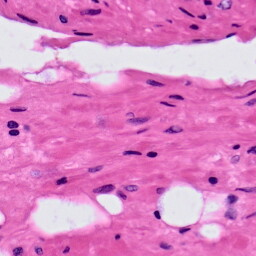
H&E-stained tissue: Prostate